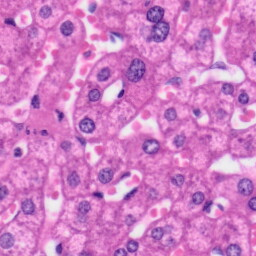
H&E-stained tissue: Liver